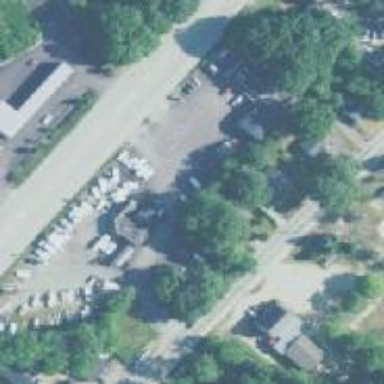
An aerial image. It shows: Boatyard located near waterway.